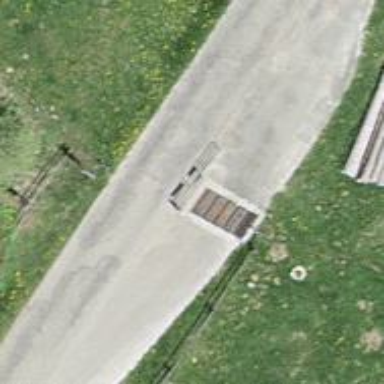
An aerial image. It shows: Cattle grid barrier.